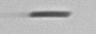
Label: fiber